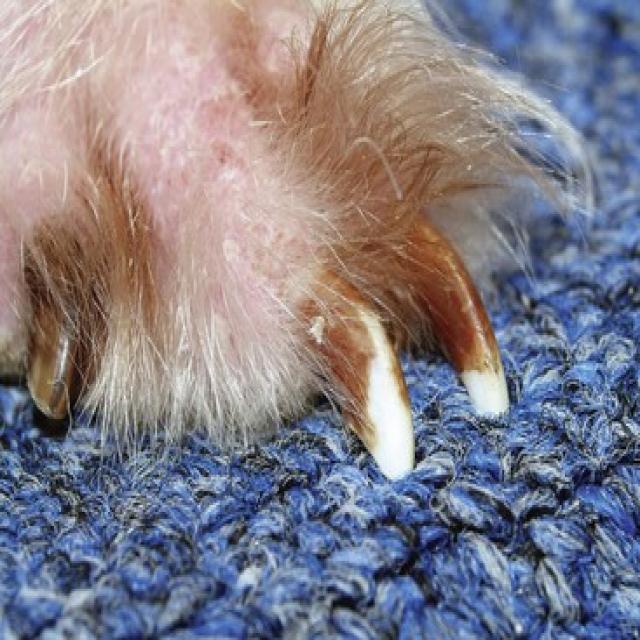
Canine fungal skin infection — characterized by alopecia, scaling, crusting, and circular lesions. Common agents include Malassezia and Candida species.